Question: We are facing with an strange error with localization of Required attribute.
We have the following code:
'''
public class AnswersGroupViewModel
{
public int IDAnswerGroup { get; set; }
public int IDEvaluator { get; set; }
public List<AnswersViewModel> Answers { get; set; }
}
public class AnswersViewModel
{
public string Text{ get; set; }
[Required(ErrorMessageResourceName = "RequiredMessage", ErrorMessageResourceType = typeof(Resources.Language))]
public int IDAnswer{ get; set; }
}
'''
The problem is that the right translation of "RequiredMessage" is not being picked up from resource file, although it is present (we have RequiredMessage on both spanish and russian resource files).
Attributes like Display are working and being translated, but seems to be a problem with the Required attribute.
Here is an example image:

Error is shown with a @Html.ValidationMessage
Thanks in advance for your help.
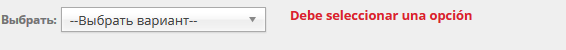
Answer: I would start with setting the globalization element in web.config
'''
<system.web>
<globalization enableClientBasedCulture="true" culture="auto" uiCulture="auto"/>
'''
Next I would check the culture you are getting in a Controller (log it in DB or pass to a view with '@ViewBag'
'''
culture = CultureInfo.InstalledUICulture.IetfLanguageTag;
if (HttpContext.Current != null && HttpContext.Current.Request.UserLanguages != null)
{
culture = Request.UserLanguages[0];
}
'''
Confirm that the values you use to identify Culture are the values being used by headers
---
## Followup
You are using globalization headers to check for user language, but are setting user language manually in browser.
2 approaches to try:
set user language in browser using Javascript:
'''
<script type="text/javascript">
Globalize.culture("@ViewBag.Culture");
</script>
'''
Or if culture is set in Javascript (vs C#)
'''
<script type="text/javascript">
Globalize.culture(culturevariable);
</script>
'''
'ParameterisedRequiredAttribute'
'''
public class ParameterisedRequiredAttribute : RequiredAttribute
{
private string[] _replacements { get; set; }
public ParameterisedRequiredAttribute(params string[] replacements)
{
_replacements = replacements;
ErrorMessageResourceName = ErrorMessagesErrors.SpecificFieldRequired;
ErrorMessageResourceType = typeof(ErrorMessages);
}
public override string FormatErrorMessage(string name)
{
return string.Format(ErrorMessageString, (object[])_replacements);
}
}
'''
The first approach seems like a better solution if you are manually setting the language. Simply put, the annotation would have to be re-set everytime the user changes language modes.
Another thing to consider is that the way you currently set language (through headers) is probably your best solution. While this is harder to test because you need a client with dedicated language, this is the way your users are best distinguished (by headers).